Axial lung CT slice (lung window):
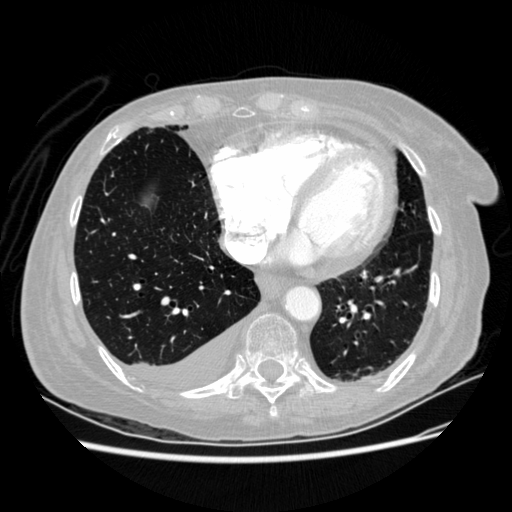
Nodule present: no